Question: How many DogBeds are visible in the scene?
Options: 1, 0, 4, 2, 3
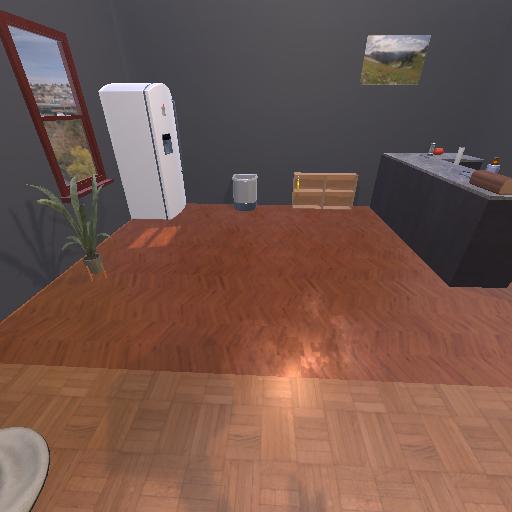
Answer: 1